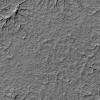
Atmospheric dust classification: not_dusty